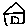
Label: house